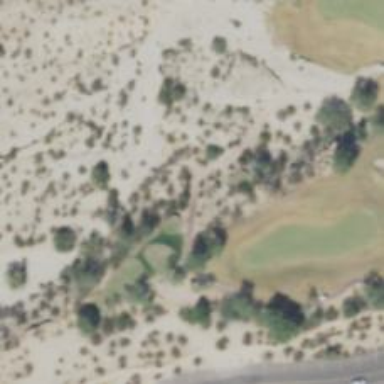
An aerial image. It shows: Path for both road and golf.